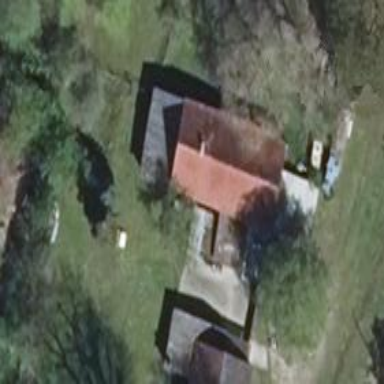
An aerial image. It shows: House with flat grey roof.